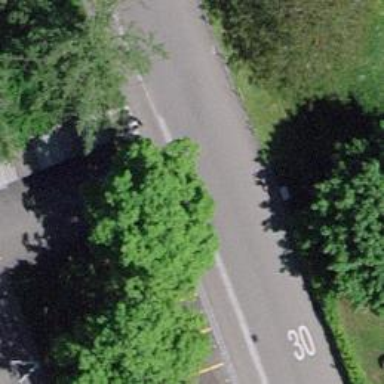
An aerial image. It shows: Bicycle parking area.